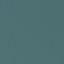
Land use / land cover: SeaLake